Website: lowes
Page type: payment
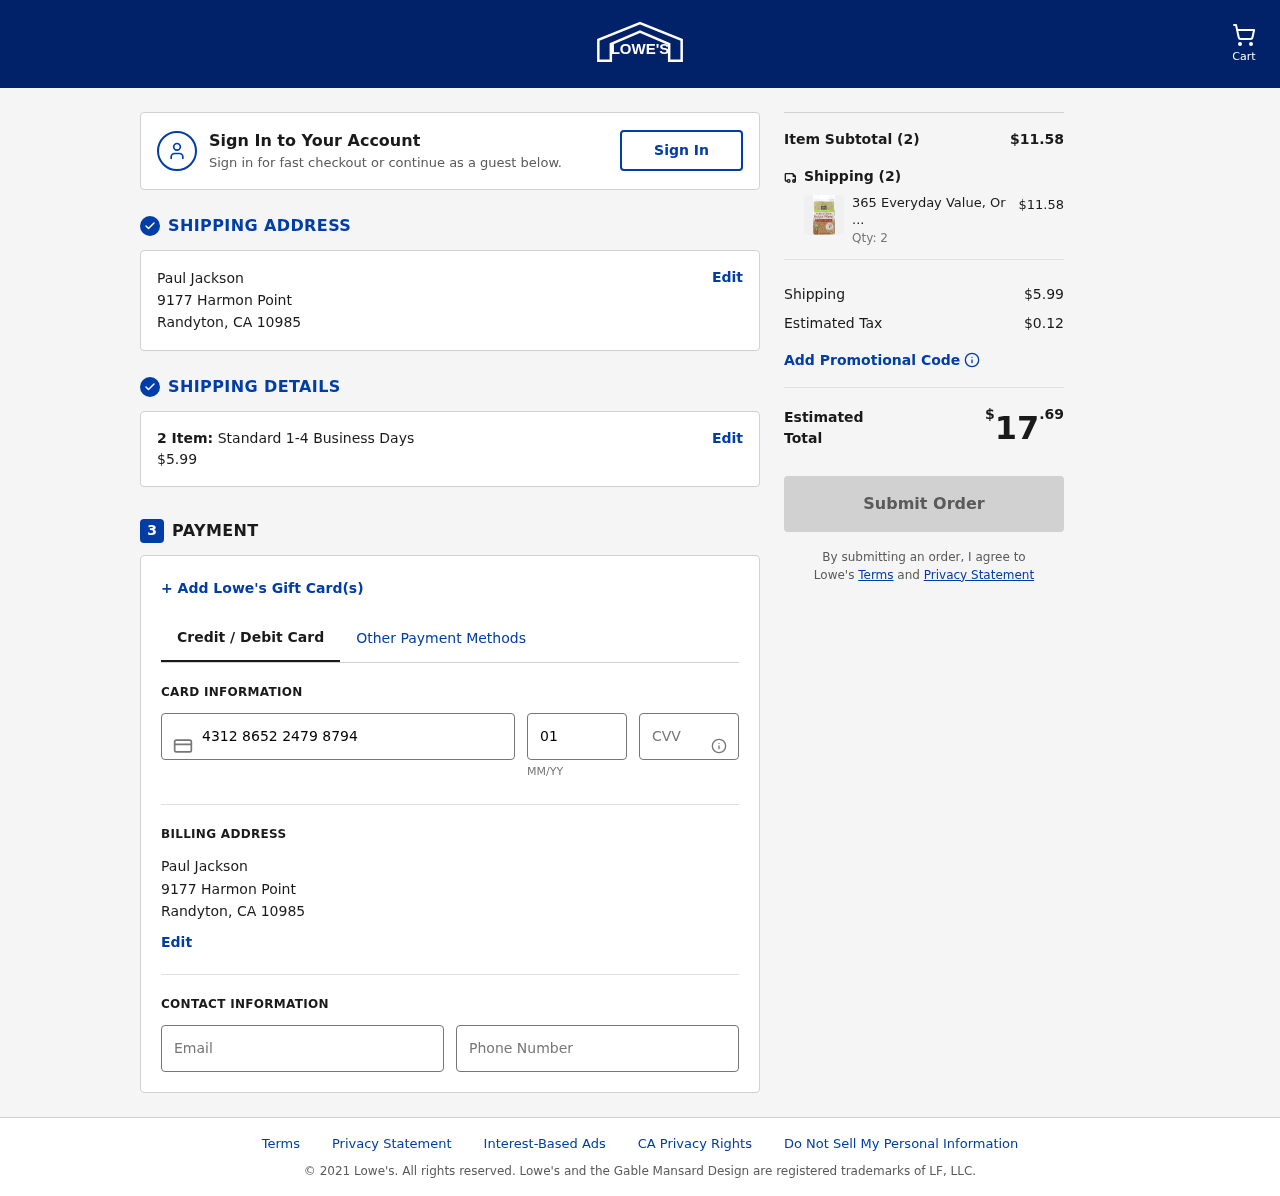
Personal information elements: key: PII_CARD_CVV
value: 111
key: PII_CARD_EXPIRY
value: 01/29
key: PII_CARD_NUMBER
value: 4312 8652 2479 8794
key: PII_CITY
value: Randyton
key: PII_EMAIL
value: pauljackson@hotmail.com
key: PII_FULLNAME
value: Paul Jackson
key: PII_PHONE
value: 5802080484
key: PII_POSTCODE
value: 10985
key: PII_STATE_ABBR
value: CA
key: PII_STREET
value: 9177 Harmon Point
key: PII_FULLNAME2
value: Paul Jackson
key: PII_CITY2
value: Randyton
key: PII_STATE_ABBR2
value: CA
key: PII_POSTCODE_FULL
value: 10985
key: PII_POSTCODE_NUMERIC
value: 10985
Product elements: key: PRODUCT1_NAME
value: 365 Everyday Value, Organic Whole Grain Bulgur Wheat, 8.8 oz
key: PRODUCT1_PRICE
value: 5.79
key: PRODUCT1_QUANTITY
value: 2
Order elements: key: ORDER_NUM_ITEMS
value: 2
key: ORDER_SHIPPING_COST
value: $5.99
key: ORDER_NUM_ITEMS2
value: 2
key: ORDER_SUBTOTAL
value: $11.58
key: ORDER_NUM_ITEMS3
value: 2
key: ORDER_SHIPPING_COST2
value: $5.99
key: ORDER_TAX
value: $0.12
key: ORDER_TOTAL
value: $17.69